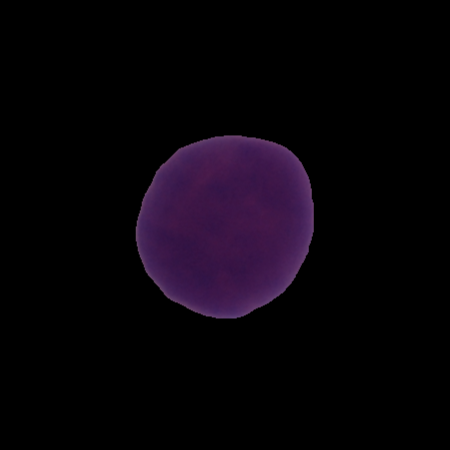
Label: cancer